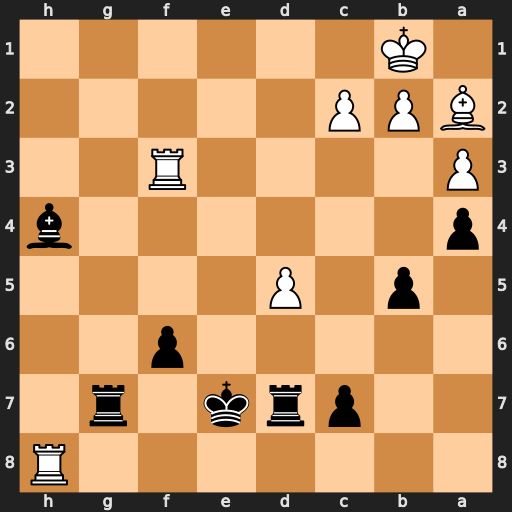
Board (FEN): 7R/2prk1r1/5p2/1p1P4/p6b/P4R2/BPP5/1K6
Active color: b
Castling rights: -
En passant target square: -
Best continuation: Rg1+ Rf1 Rxf1#